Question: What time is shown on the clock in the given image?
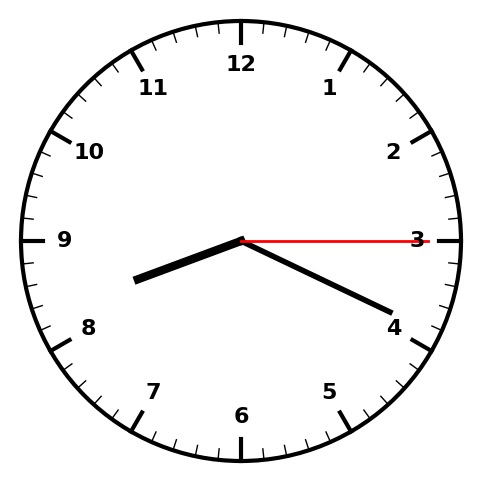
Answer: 08:19:15